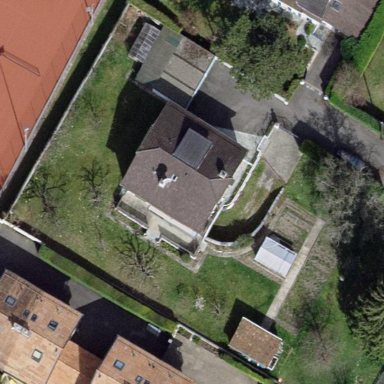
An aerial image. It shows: Garden surrounded by fence.